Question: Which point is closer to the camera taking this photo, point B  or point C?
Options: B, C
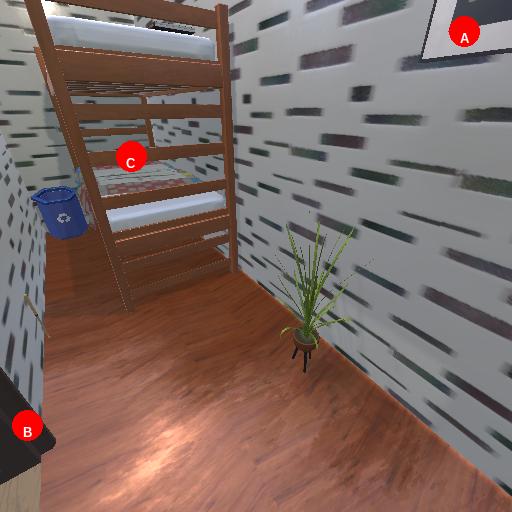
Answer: B